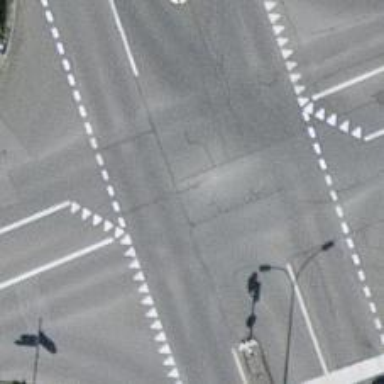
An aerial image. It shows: Road with traffic signals.